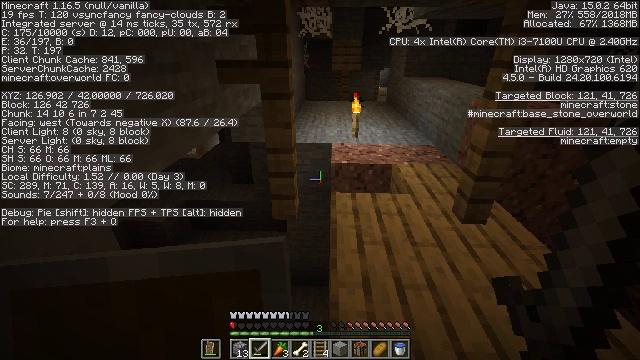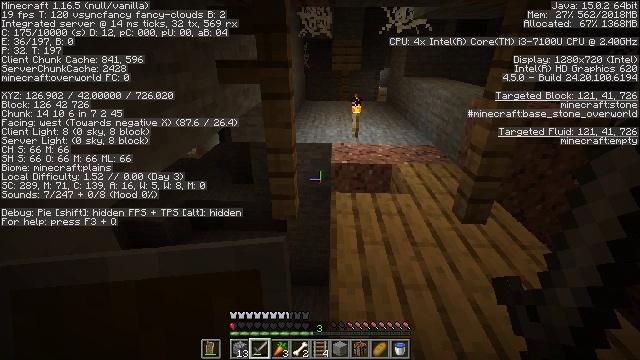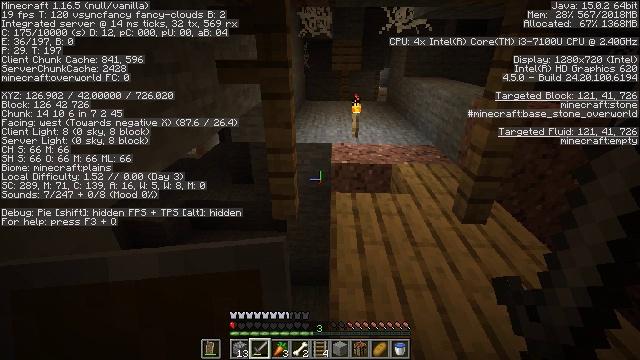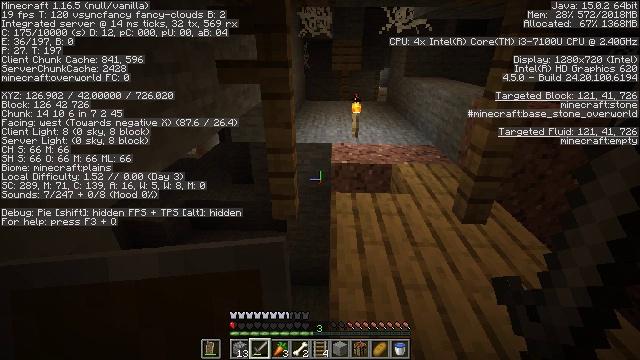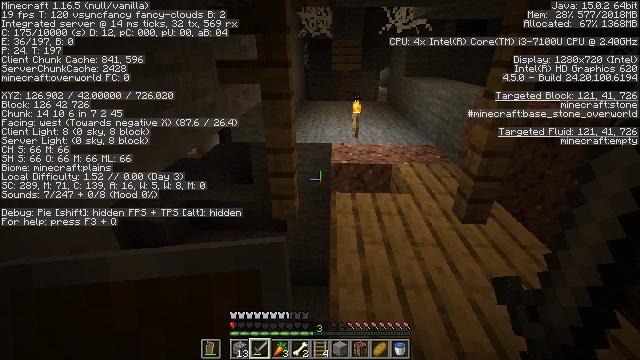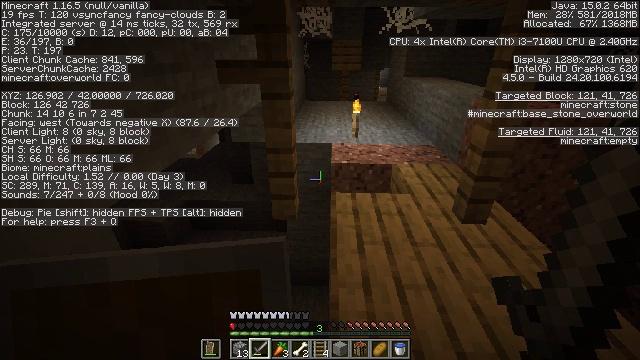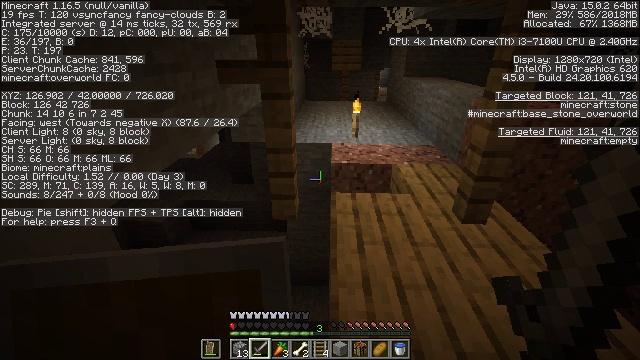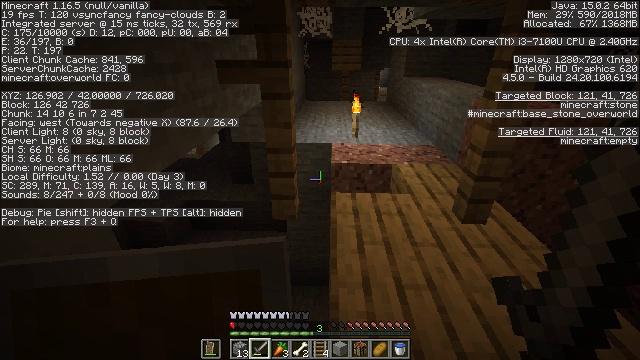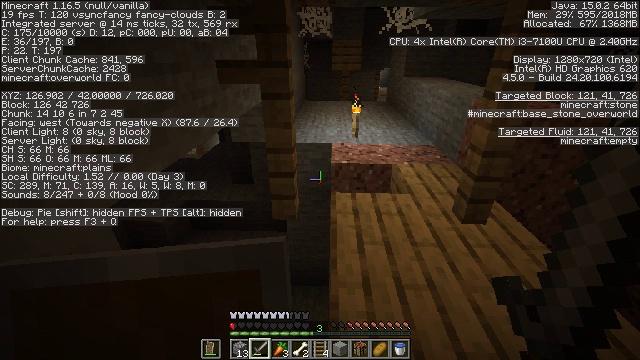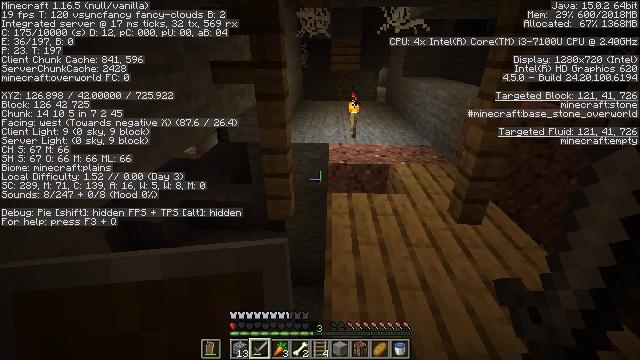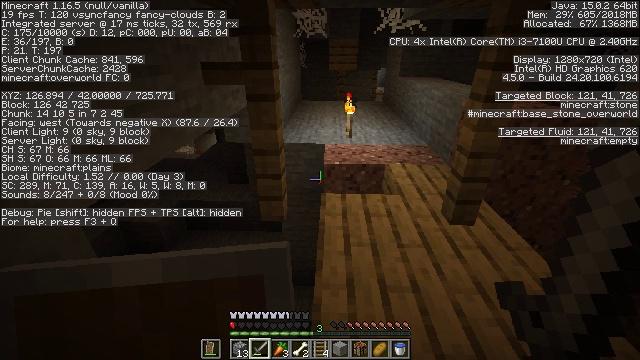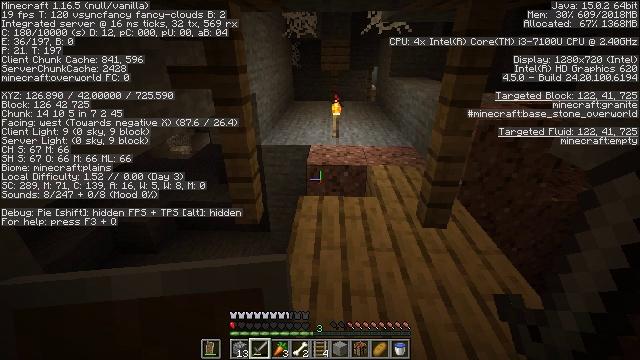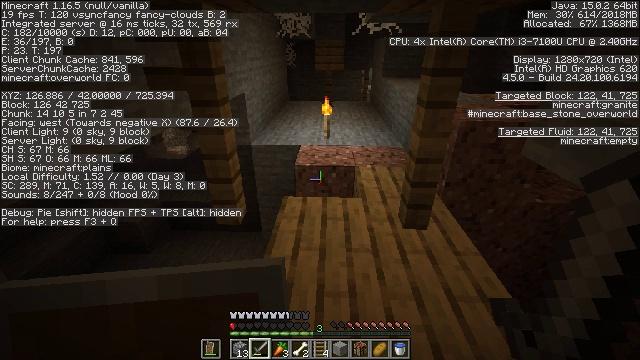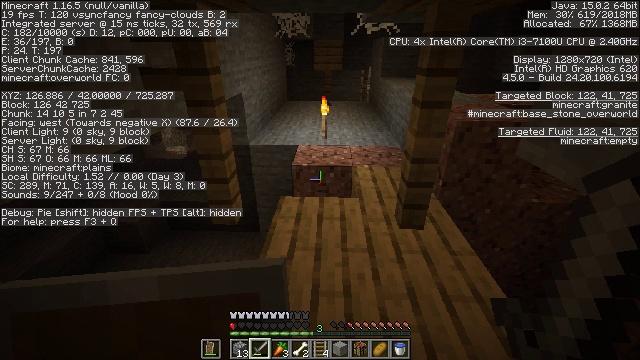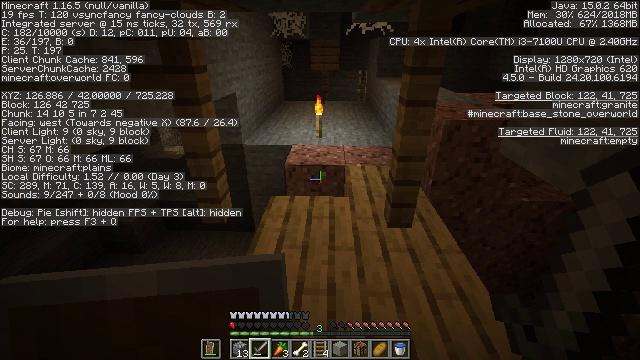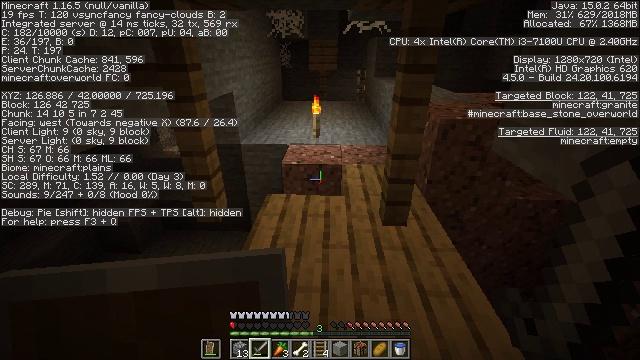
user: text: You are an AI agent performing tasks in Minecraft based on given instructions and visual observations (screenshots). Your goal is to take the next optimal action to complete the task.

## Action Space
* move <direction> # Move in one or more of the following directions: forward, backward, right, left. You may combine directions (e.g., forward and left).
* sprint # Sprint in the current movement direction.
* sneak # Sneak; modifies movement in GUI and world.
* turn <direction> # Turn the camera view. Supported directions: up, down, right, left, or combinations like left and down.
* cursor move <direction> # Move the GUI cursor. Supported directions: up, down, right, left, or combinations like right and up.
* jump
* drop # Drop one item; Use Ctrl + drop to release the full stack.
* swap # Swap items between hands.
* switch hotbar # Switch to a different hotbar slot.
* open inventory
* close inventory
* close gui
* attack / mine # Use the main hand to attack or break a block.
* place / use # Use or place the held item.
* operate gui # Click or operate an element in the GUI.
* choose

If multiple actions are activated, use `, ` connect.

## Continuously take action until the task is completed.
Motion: motion action
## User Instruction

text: Remove the cobweb to avoid getting stuck.
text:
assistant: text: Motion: no_op
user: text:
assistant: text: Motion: no_op
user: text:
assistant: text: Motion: no_op
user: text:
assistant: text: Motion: no_op
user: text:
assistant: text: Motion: no_op
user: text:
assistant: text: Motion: no_op
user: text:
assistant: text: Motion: no_op
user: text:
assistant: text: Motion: no_op
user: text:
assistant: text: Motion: move right
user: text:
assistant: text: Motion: move right
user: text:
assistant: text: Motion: move right
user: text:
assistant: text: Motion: move right
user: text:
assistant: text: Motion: no_op
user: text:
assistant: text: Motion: no_op
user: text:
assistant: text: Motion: no_op
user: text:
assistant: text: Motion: no_op
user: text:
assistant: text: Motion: no_op
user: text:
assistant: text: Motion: no_op
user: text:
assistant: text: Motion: no_op
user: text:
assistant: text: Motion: no_op
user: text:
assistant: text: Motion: no_op
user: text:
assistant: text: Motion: no_op
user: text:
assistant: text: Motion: move forward
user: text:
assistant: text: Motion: move forward
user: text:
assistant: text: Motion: move forward
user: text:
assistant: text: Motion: move forward
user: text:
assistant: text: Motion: no_op
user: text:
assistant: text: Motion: no_op
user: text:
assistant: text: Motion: no_op
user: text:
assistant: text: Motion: no_op